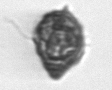
Label: Kryptoperidinium_triquetrum